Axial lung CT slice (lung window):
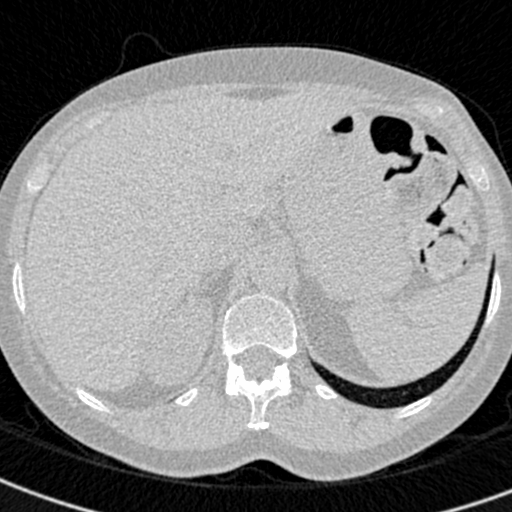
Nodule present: no